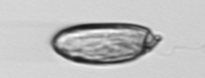
Label: Katodinium_or_Torodinium